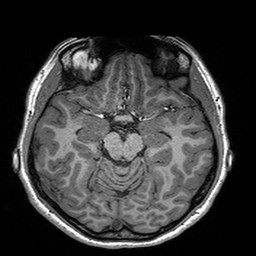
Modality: T1w
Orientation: coronal
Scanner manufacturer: siemens
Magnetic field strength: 3 T
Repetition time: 2.3 s
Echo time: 0.00298 s